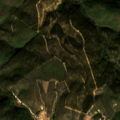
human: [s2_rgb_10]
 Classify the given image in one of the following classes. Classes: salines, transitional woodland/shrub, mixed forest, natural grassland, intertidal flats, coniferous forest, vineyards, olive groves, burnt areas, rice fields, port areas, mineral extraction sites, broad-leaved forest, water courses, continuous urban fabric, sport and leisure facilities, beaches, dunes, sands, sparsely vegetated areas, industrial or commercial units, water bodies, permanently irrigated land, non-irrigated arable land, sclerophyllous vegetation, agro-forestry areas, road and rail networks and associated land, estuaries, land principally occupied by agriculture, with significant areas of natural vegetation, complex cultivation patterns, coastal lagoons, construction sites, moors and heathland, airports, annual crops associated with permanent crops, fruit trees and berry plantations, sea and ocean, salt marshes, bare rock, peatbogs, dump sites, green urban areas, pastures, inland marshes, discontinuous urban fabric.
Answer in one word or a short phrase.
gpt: broad-leaved forest, sclerophyllous vegetation, transitional woodland/shrub